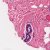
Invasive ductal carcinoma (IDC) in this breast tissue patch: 0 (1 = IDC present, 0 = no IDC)